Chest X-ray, PA view. Patient: 26 years old, sex F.
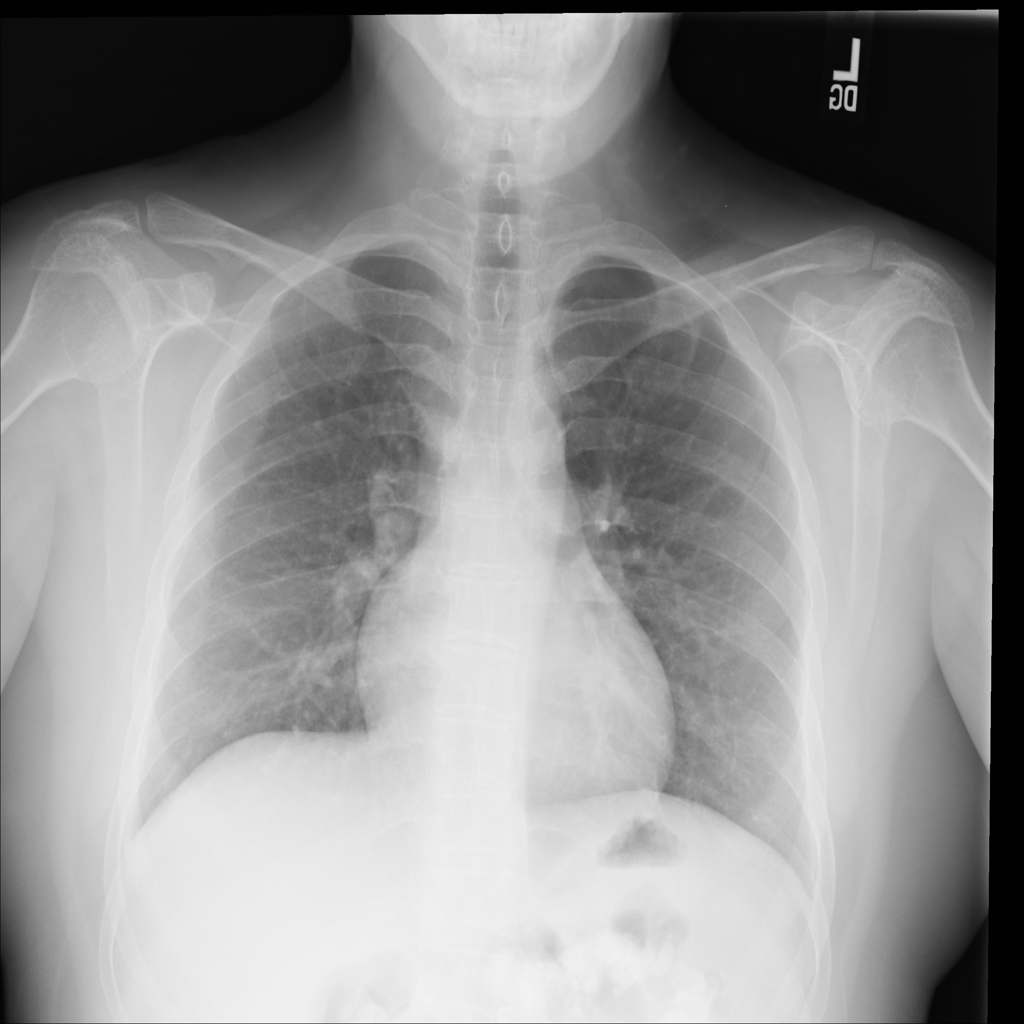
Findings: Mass